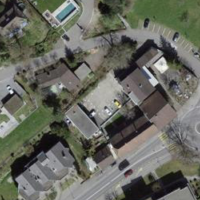
EUNIS habitat code: 54
Species observed at this site:
Hedera helix